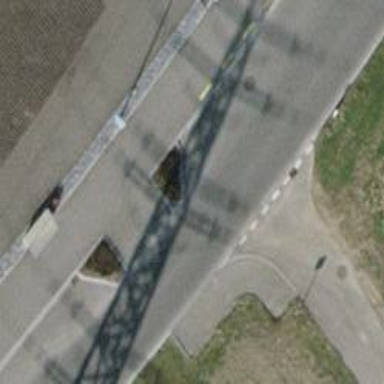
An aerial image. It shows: Unmarked road crossing with choker for traffic calming.